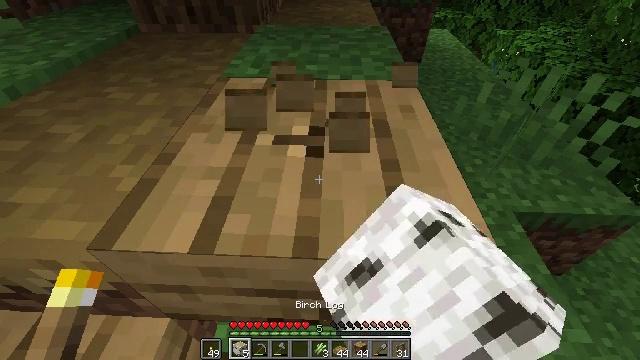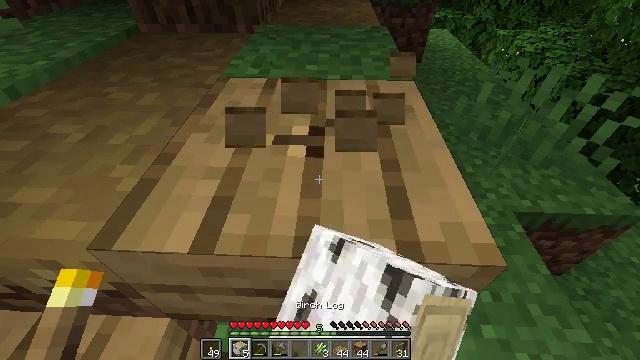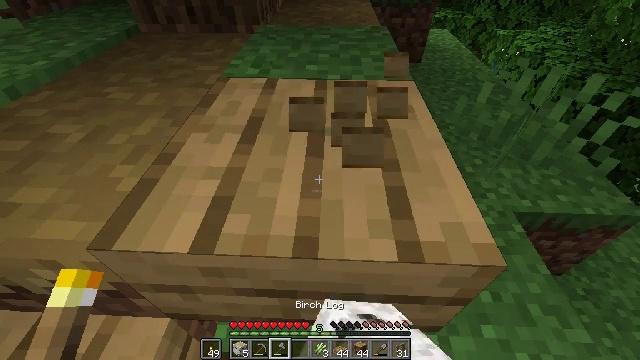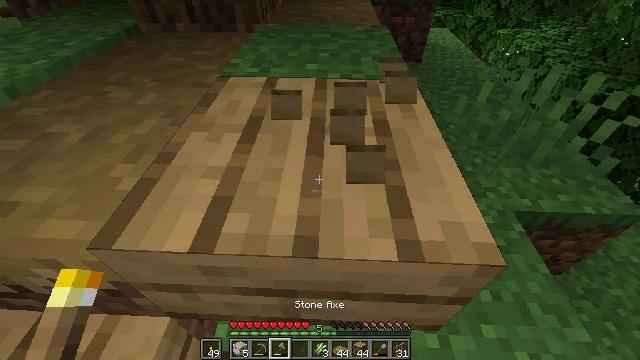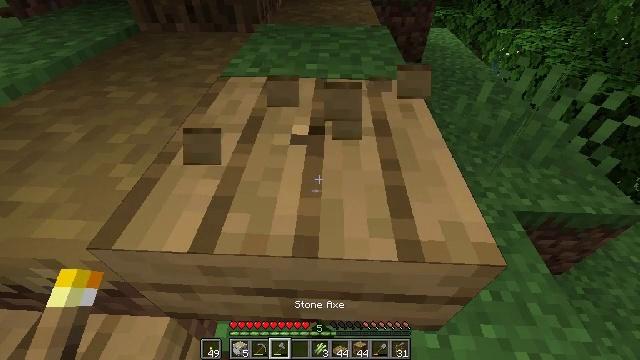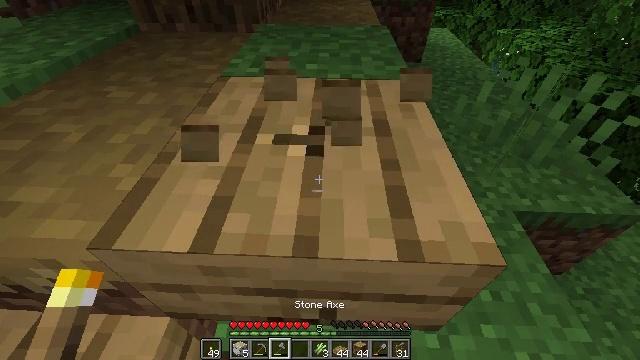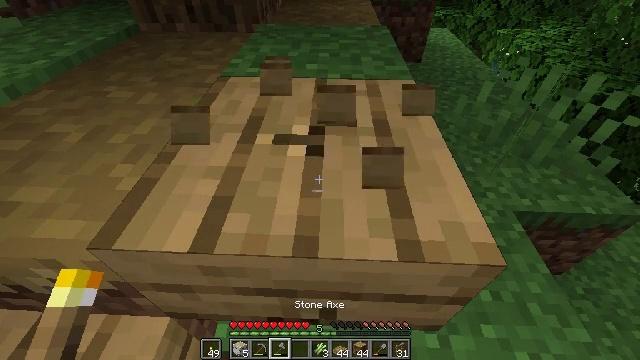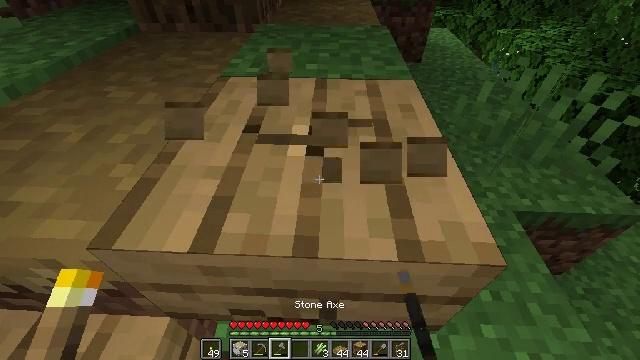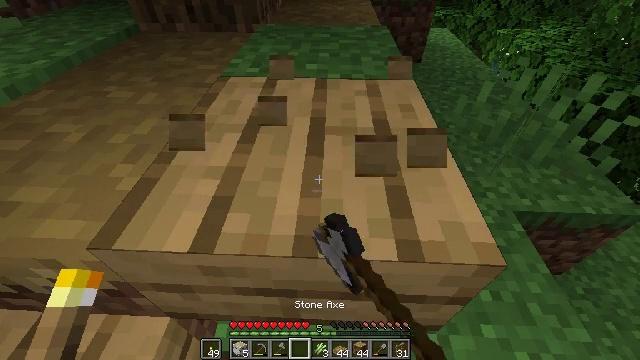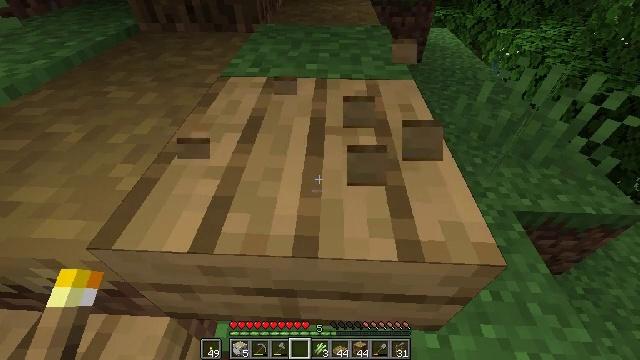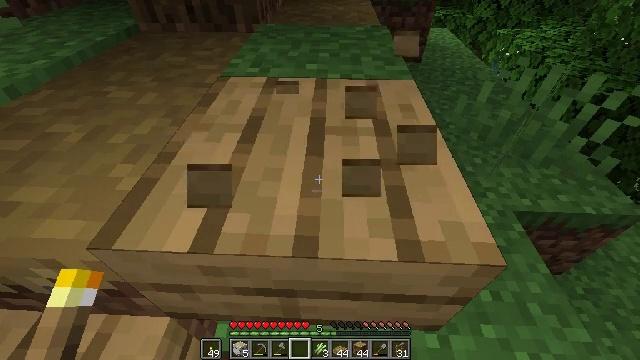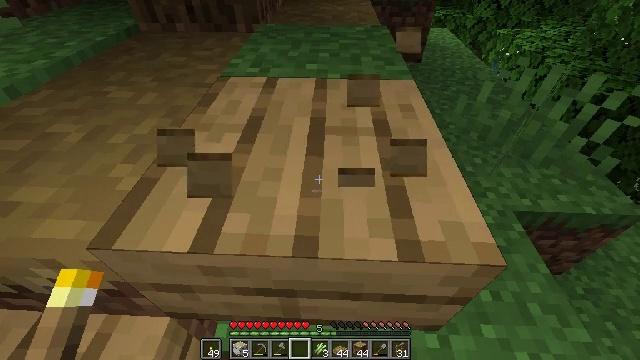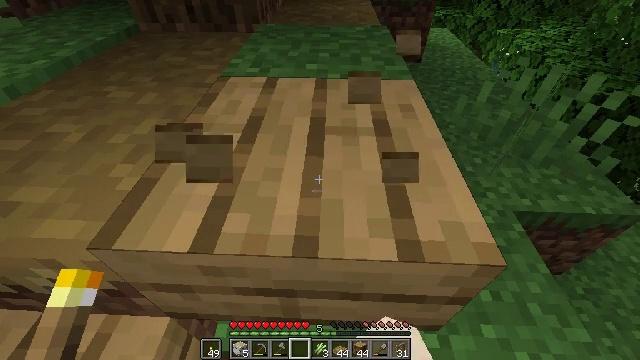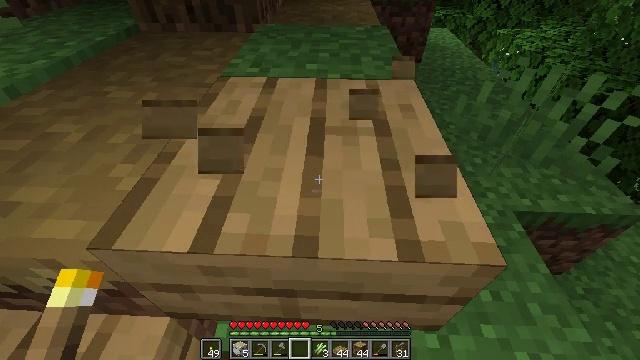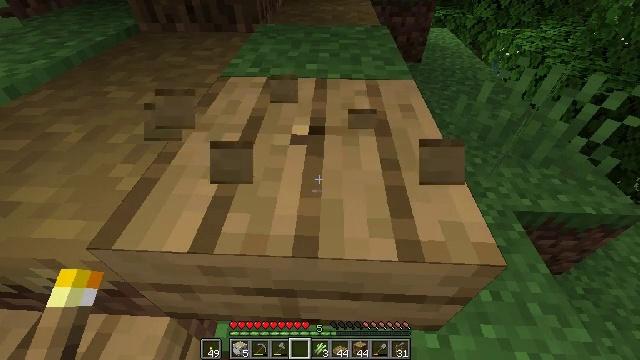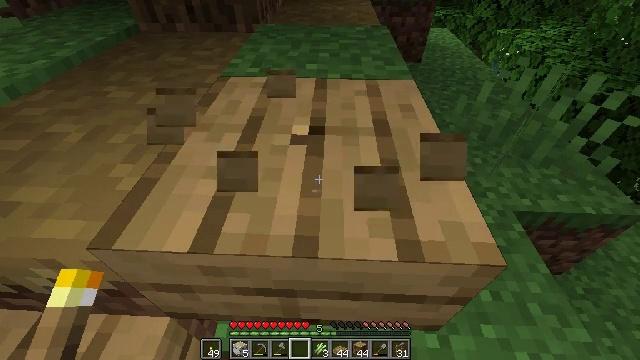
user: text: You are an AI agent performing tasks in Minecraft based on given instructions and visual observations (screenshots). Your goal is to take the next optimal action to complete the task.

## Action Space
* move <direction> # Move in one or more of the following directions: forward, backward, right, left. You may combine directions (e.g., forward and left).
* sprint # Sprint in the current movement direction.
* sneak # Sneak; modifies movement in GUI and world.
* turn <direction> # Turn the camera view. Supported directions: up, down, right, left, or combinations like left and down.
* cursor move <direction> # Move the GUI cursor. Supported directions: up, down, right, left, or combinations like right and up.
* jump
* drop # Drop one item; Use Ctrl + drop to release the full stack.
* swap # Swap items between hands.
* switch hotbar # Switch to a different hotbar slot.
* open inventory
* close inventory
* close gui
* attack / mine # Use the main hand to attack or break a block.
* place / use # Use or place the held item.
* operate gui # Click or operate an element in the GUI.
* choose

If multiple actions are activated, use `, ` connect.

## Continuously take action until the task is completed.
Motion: motion action
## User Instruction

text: Attack the oak slab to collect it.
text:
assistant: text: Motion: attack / mine
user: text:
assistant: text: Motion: attack / mine, switch to hotbar 3
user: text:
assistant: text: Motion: attack / mine, switch to hotbar 3
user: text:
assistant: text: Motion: attack / mine, switch to hotbar 3
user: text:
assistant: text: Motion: attack / mine, switch to hotbar 3
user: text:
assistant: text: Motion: attack / mine
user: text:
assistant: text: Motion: attack / mine
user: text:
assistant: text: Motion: attack / mine, switch to hotbar 3, 4
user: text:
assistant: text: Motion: attack / mine, switch to hotbar 3, 4
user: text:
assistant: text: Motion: attack / mine
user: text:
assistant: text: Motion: attack / mine
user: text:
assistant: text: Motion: attack / mine
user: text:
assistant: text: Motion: attack / mine
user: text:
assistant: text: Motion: attack / mine
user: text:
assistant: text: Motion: attack / mine
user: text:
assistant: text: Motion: attack / mine
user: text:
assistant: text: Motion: attack / mine
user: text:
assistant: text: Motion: attack / mine, switch to hotbar 3
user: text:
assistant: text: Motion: attack / mine, switch to hotbar 3
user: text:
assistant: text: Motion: attack / mine, switch to hotbar 3
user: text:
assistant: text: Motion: attack / mine, switch to hotbar 3
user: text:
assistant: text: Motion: attack / mine
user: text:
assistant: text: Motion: attack / mine
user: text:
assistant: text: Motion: attack / mine
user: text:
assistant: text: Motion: attack / mine
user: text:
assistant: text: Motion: attack / mine
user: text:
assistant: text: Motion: attack / mine
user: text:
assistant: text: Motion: attack / mine
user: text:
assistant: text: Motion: attack / mine
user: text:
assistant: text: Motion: attack / mine